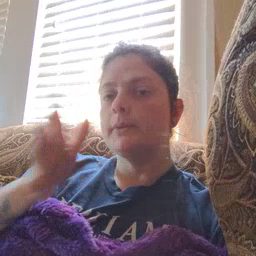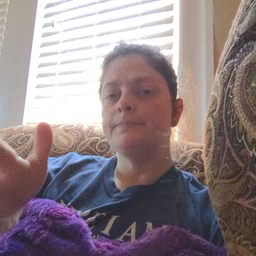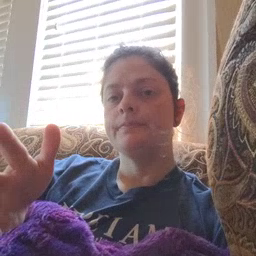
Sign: grandma